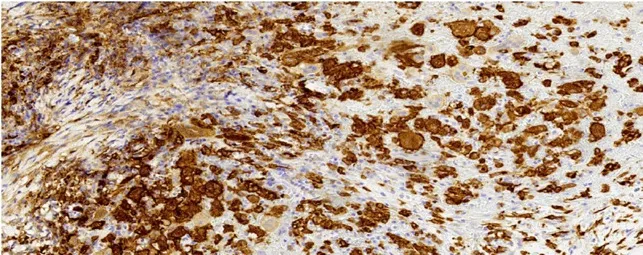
Histopathological Examination. (E) Immunohistochemistry for CD163 protein shows positive expression in the cell membrane and cytoplasm. Magnification x200.
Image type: pathology (immunostaining)